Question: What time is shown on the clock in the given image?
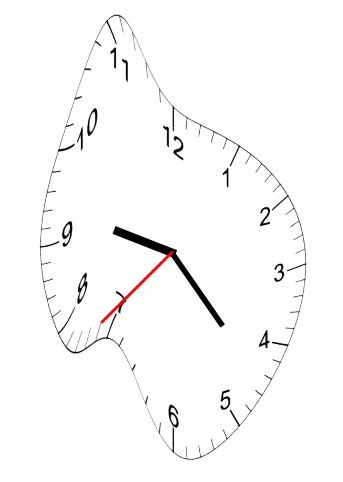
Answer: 09:22:37